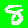
Digit: 8